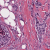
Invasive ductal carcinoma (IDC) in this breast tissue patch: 1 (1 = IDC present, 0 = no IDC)